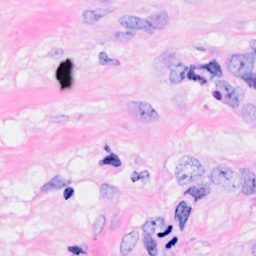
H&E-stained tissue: Breast